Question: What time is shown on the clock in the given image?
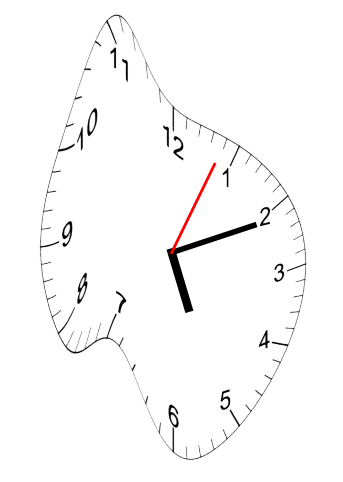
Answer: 05:11:04